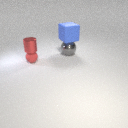
large gray metal sphere to the right of small red rubber sphere